Field crop: tomato
Growth stage: 2
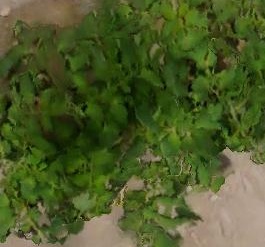
Species: tomato